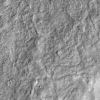
Atmospheric dust classification: not_dusty